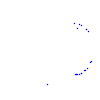
Particle: kaon